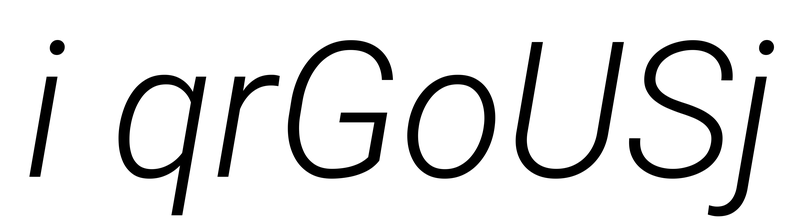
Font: Roboto-Italic_Light_Italic